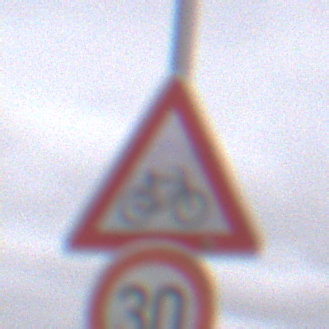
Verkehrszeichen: RadverkehrLinks
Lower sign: Geschwindigkeit30
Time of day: Midday
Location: Outdoor (Nature)
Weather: Overcast
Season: NotSpecified
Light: Natural